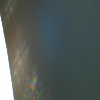
Label: sunburn